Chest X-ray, PA view. Patient: 52 years old, sex F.
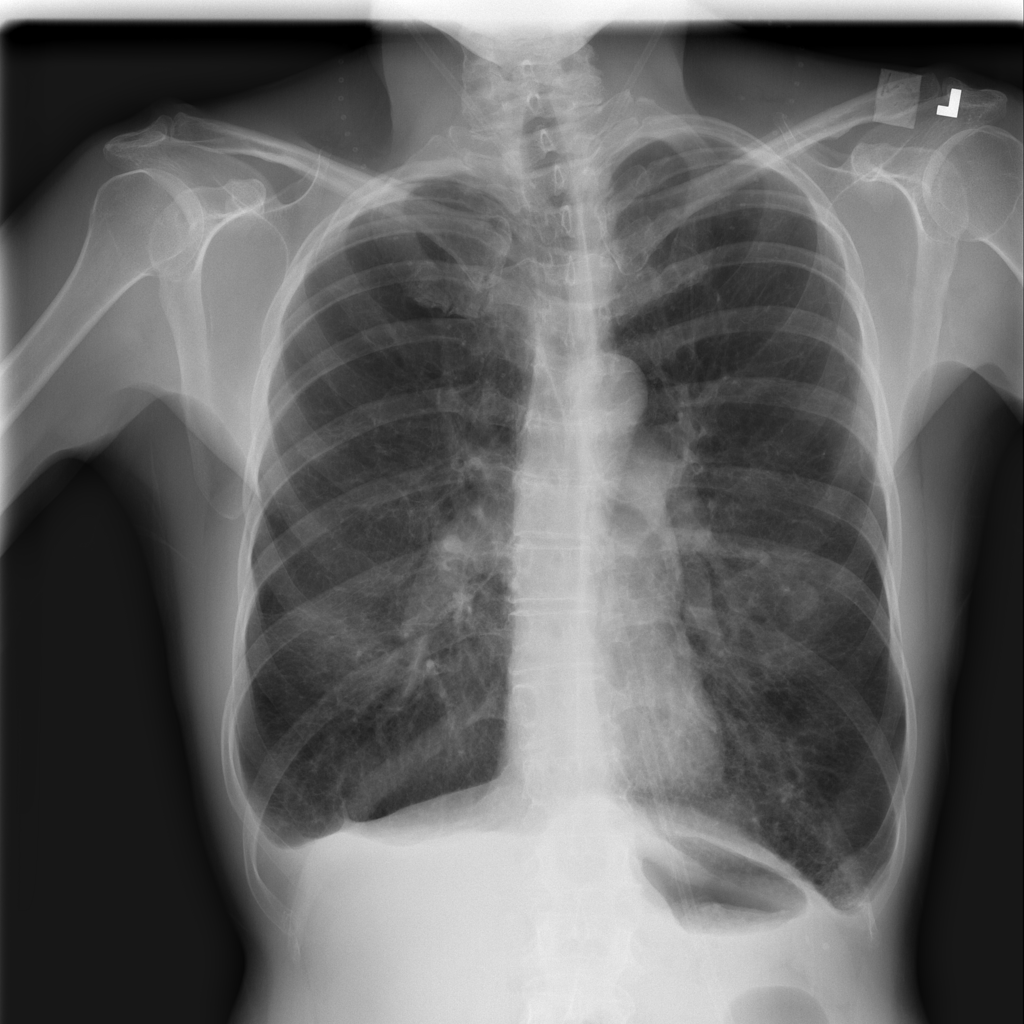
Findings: No Finding